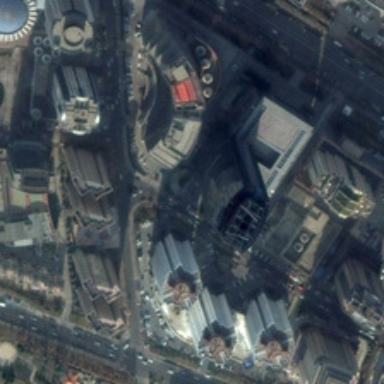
Many buildings are in a commercial area .